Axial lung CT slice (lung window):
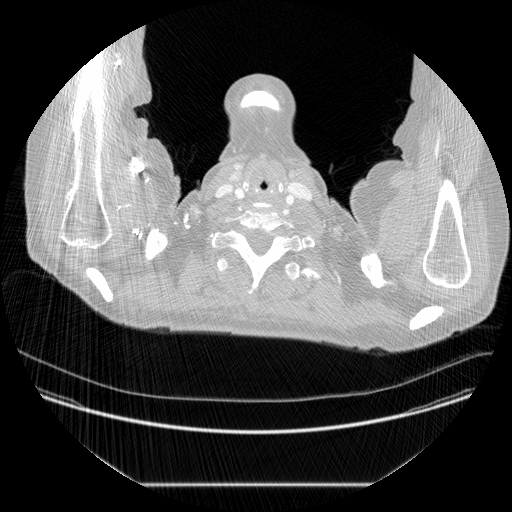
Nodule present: no